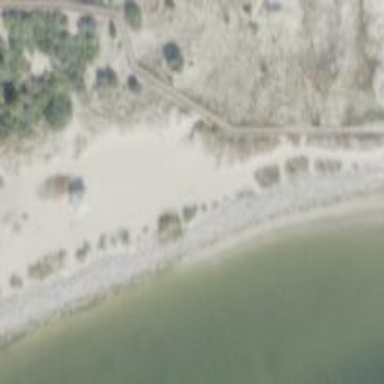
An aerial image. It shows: Sandy beach with natural surroundings.